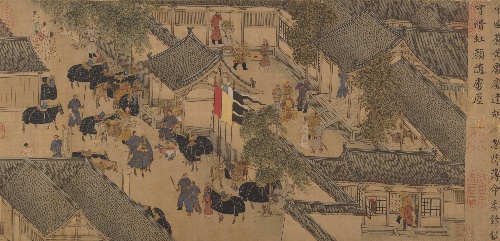
Title: 明  佚名  胡笳十八拍圖  卷|Eighteen Songs of a Nomad Flute: The Story of Lady Wenji
Artist: Unidentified artist
Date: early 15th century
Object type: Handscroll
Classification: Paintings
Medium: Handscroll; ink, color, and gold on silk
Culture: China
Period: Ming dynasty (1368–1644)
Dimensions: Image: 11 1/4 in. × 39 ft. 3 in. (28.6 × 1196.3 cm)
Overall with mounting: 11 1/2 in. × 50 ft. 8 1/16 in. (29.2 × 1544.5 cm)
Department: Asian Art
Credit line: Ex coll.: C. C. Wang Family, Gift of The Dillon Fund, 1973
Accession year: 1973
Repository: Metropolitan Museum of Art, New York, NY
Tags: Men|Women|Horses|Tents